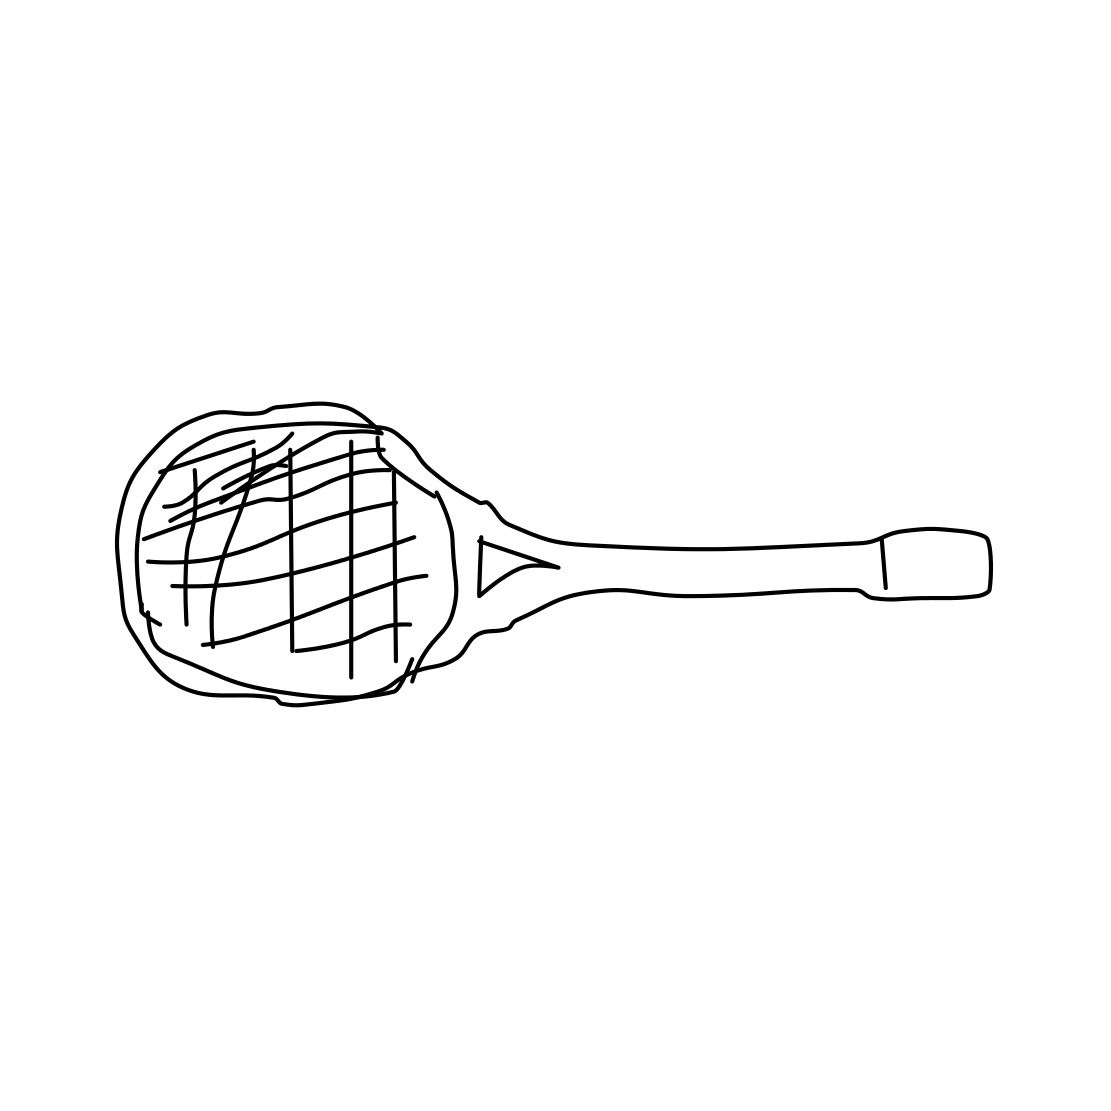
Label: tennis-racket